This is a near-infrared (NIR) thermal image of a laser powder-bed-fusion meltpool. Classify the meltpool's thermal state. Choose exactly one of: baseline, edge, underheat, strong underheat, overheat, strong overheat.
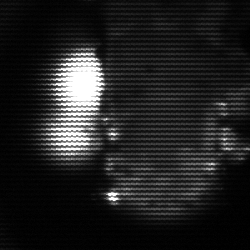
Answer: strong underheat